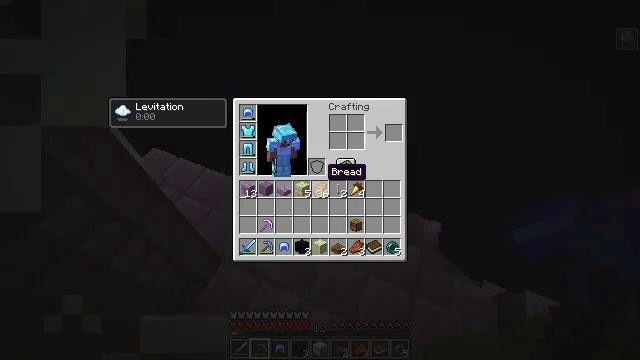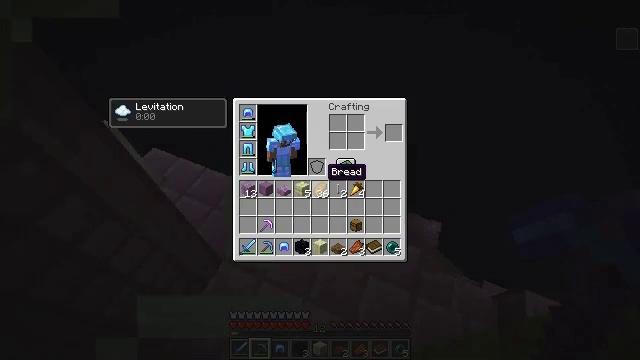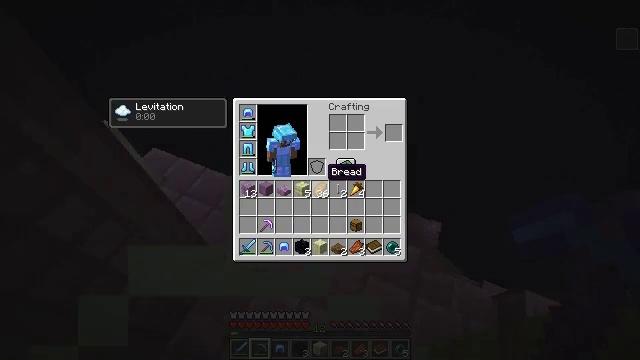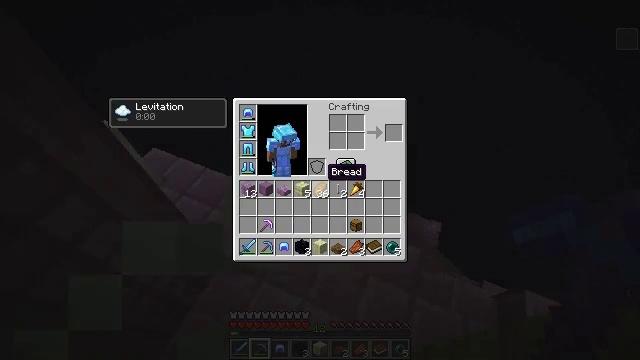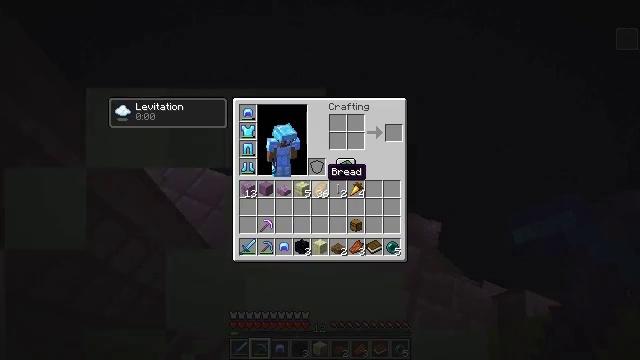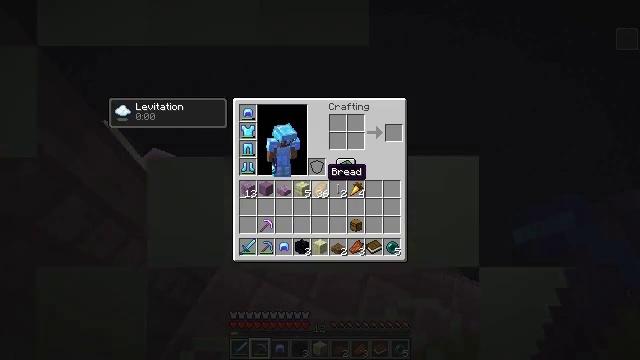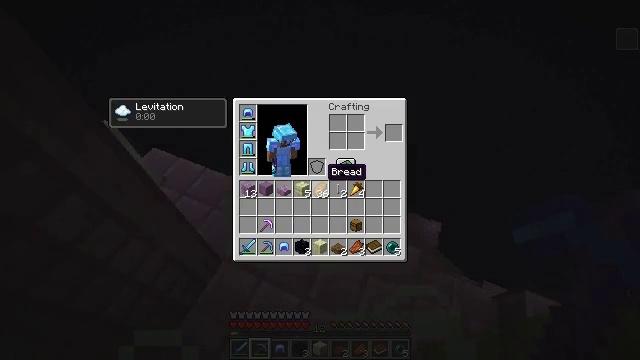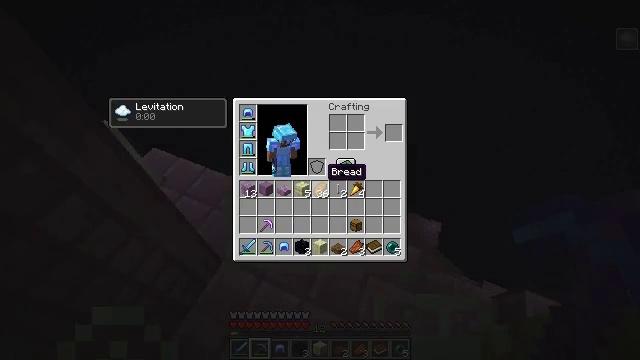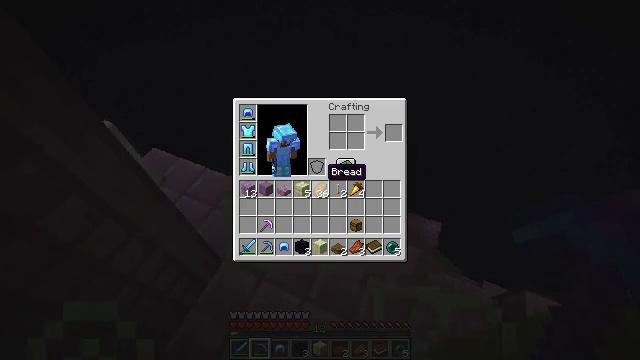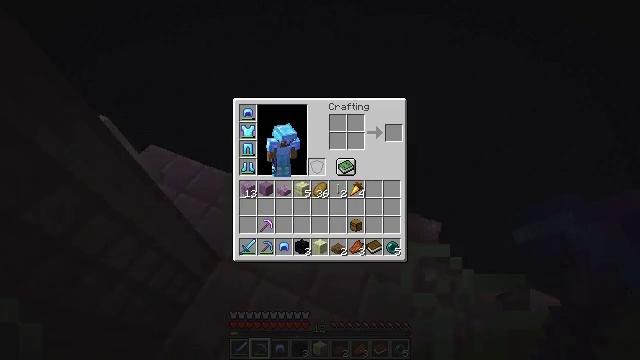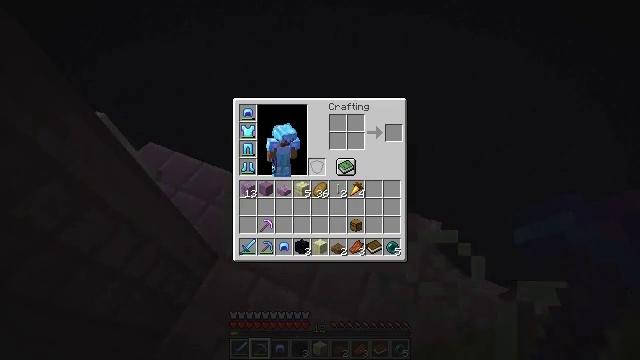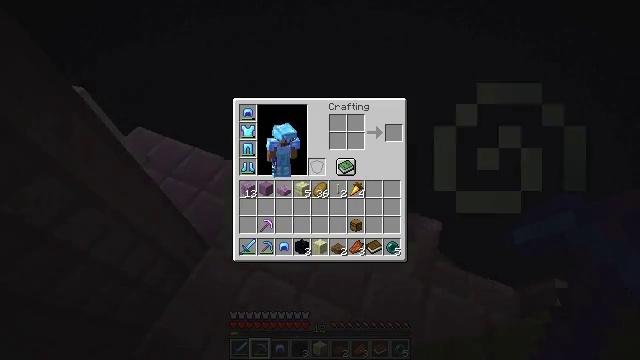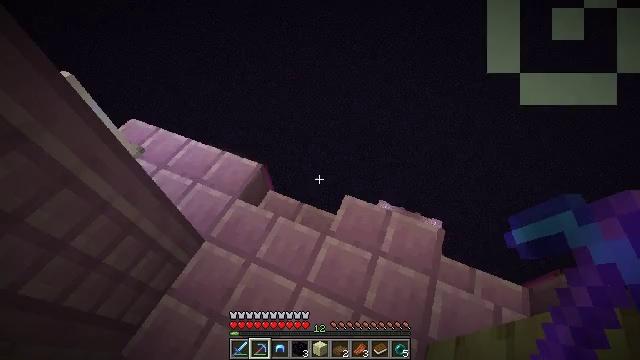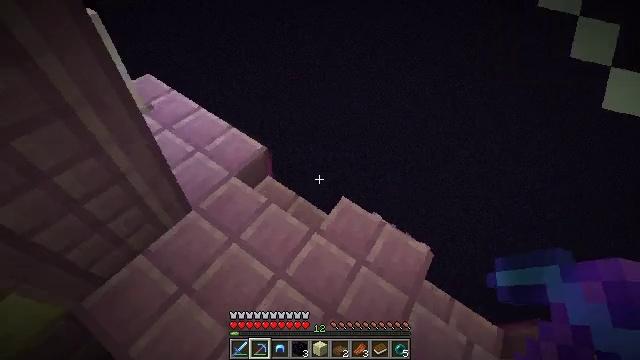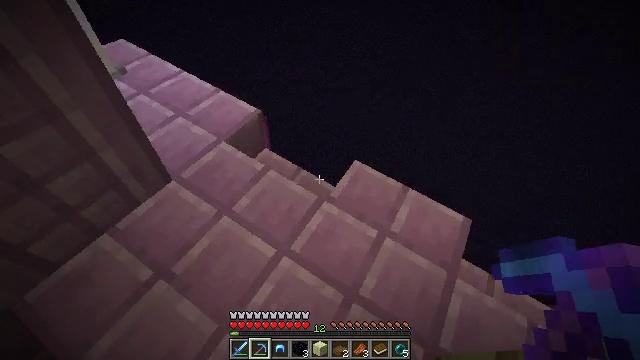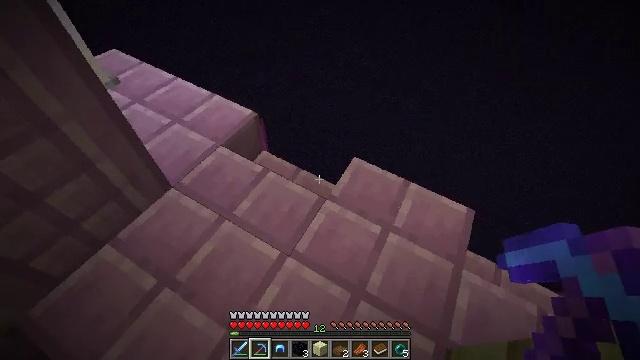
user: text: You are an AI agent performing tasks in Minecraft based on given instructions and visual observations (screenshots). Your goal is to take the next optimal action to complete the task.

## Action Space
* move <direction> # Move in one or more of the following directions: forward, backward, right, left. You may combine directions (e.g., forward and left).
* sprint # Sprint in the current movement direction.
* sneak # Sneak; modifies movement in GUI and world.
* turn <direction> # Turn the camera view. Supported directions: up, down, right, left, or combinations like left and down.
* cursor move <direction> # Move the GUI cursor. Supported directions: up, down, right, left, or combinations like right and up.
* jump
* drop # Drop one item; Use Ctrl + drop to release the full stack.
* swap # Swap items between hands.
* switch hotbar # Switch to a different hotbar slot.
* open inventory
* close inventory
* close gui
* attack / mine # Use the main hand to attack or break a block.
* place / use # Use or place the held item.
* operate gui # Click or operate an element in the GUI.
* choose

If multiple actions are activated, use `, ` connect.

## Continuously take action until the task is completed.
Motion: motion action
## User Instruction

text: Gather an end rod from the structure.
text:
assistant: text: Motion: sneak, open inventory
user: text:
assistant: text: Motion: sneak, open inventory
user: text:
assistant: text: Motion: no_op
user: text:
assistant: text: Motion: no_op
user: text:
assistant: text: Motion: no_op
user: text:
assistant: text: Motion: no_op
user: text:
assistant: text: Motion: no_op
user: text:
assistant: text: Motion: no_op
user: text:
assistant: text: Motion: no_op
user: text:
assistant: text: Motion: no_op
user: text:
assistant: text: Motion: no_op
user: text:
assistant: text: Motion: close inventory
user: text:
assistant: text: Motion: close inventory
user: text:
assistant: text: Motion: close inventory
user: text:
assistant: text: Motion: no_op
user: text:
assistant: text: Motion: no_op
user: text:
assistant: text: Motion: no_op
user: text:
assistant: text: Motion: no_op
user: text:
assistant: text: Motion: no_op
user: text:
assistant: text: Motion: no_op
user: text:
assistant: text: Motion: sneak, turn left and up
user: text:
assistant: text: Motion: sneak, turn left and up
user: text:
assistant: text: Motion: sneak
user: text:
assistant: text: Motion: sneak, turn up
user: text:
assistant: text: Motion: sneak, turn up
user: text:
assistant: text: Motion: sneak, turn right and up
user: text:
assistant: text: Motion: sneak, turn right
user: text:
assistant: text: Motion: sneak, turn right and down
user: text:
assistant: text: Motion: move forward, sneak, turn right and down
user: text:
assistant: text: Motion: move forward, sneak, turn right and down